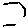
Label: hexagon